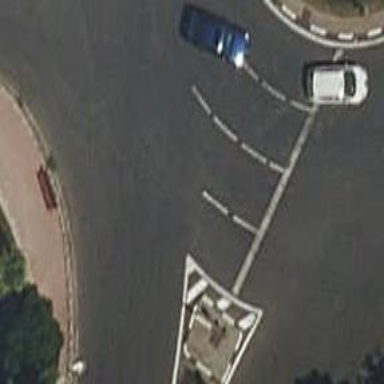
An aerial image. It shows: Tertiary road with asphalt surface leading to circular junction.